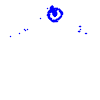
Particle: kaon